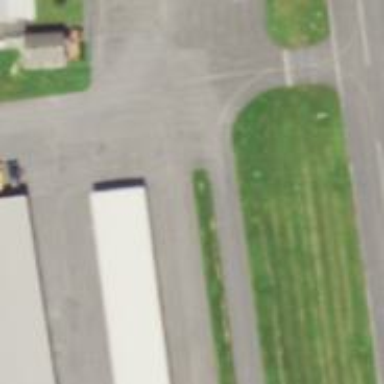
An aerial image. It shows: Apron at the airport.